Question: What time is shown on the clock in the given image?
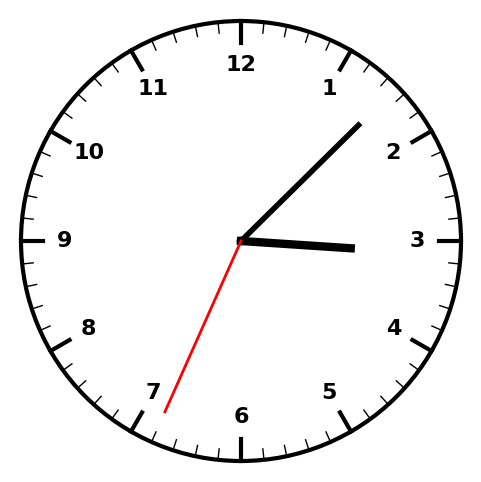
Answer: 03:07:34